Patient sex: F
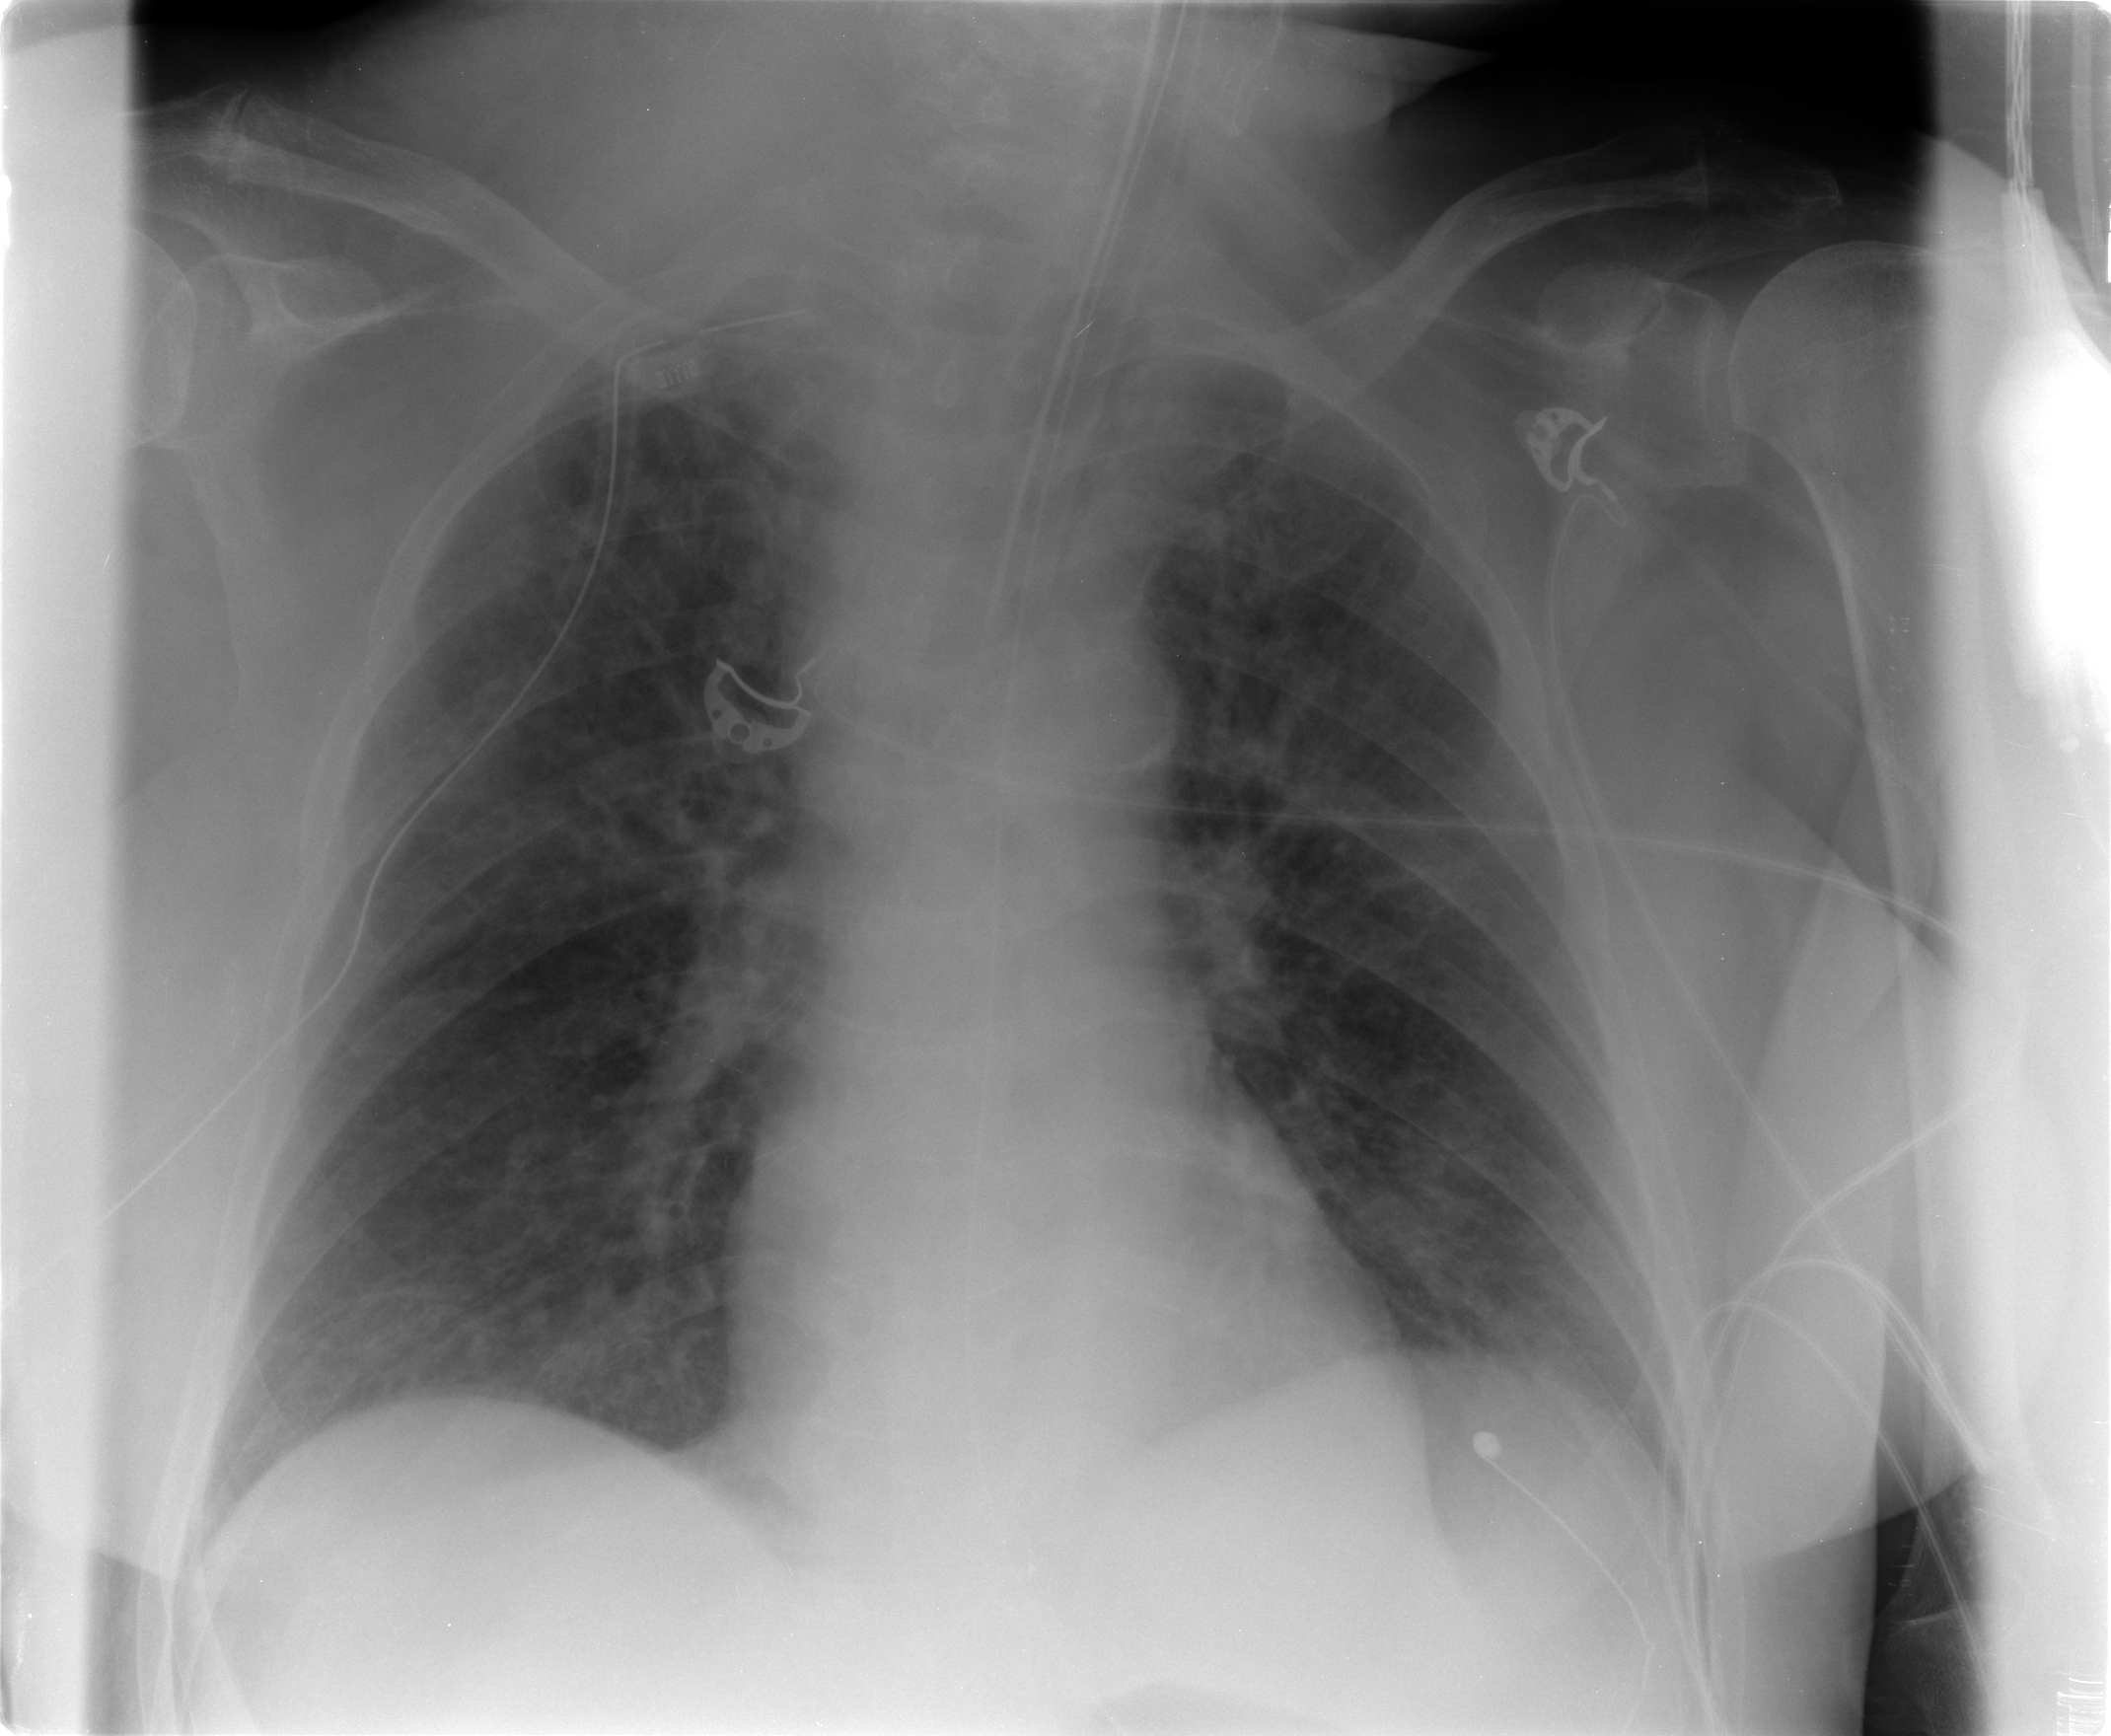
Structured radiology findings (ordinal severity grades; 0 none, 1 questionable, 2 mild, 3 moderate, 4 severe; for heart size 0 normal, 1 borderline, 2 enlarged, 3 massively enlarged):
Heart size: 0
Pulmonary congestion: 3
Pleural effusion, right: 0
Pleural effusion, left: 0
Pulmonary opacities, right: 1
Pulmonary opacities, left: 1
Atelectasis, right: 1
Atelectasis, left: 1